Interaction volume radius: 5 \u00c5
Interaction volume height: 25 \u00c5
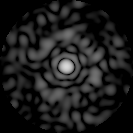
Disorder parameter: 0.8247